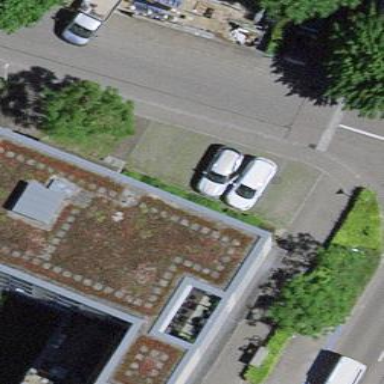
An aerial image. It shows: Street-side parking area.